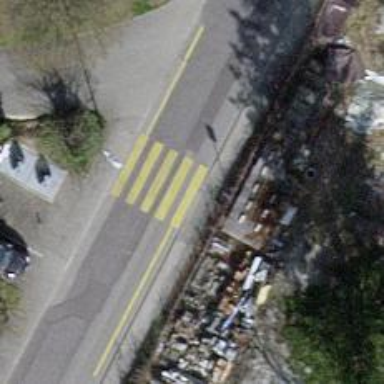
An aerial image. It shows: Asphalt sidewalk along the footway.